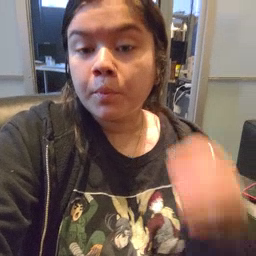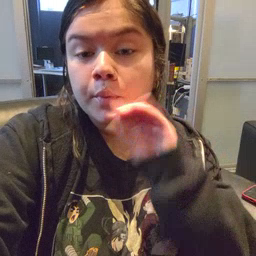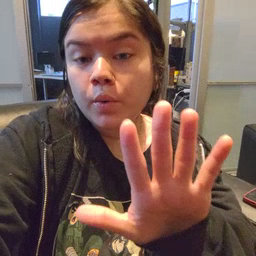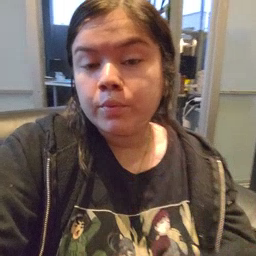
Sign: blow